Question: I am beginner in the Nop Commerce Project 2.30. I try to send mails to my Nop Commerce
Clients ( in the database ) in a specific intervel ( every 12 Hours ).
I create new method ( for create List of client list ) in the interface
and implement this function, class is
. But a problem i can't create this method
as method. Please see image

Because class is not contains the default
constructor. This is the only one constructor in the CustomerService Class.
Please see below.
'''
public CustomerService(ICacheManager cacheManager,
IRepository<Customer> customerRepository,
IRepository<CustomerRole> customerRoleRepository,
IRepository<CustomerAttribute> customerAttributeRepository,
IEncryptionService encryptionService,
INewsLetterSubscriptionService newsLetterSubscriptionService,
RewardPointsSettings rewardPointsSettings,
CustomerSettings customerSettings,
IEventPublisher eventPublisher)
{
_cacheManager = cacheManager;
_customerRepository = customerRepository;
_customerRoleRepository = customerRoleRepository;
_customerAttributeRepository = customerAttributeRepository;
_encryptionService = encryptionService;
_newsLetterSubscriptionService = newsLetterSubscriptionService;
_rewardPointsSettings = rewardPointsSettings;
_customerSettings = customerSettings;
_eventPublisher = eventPublisher;
}
'''
I am clueless how to call this parameterized constructor in a external program. So i try
to make my function is static. Any Idea to create a static method in nop. Please help
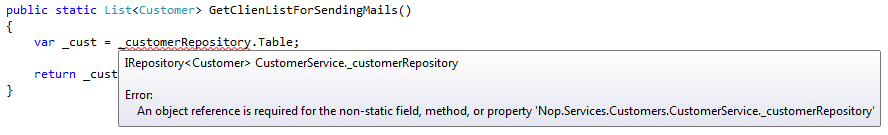
Answer: I use a WebClient function for this task. I create a Action in my MVC application for sending
email. Call this action by webclient from my console application in specific intervel.
Please see this link for more.
<URL>
<URL>